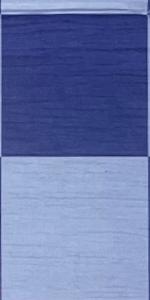
Label: Empty